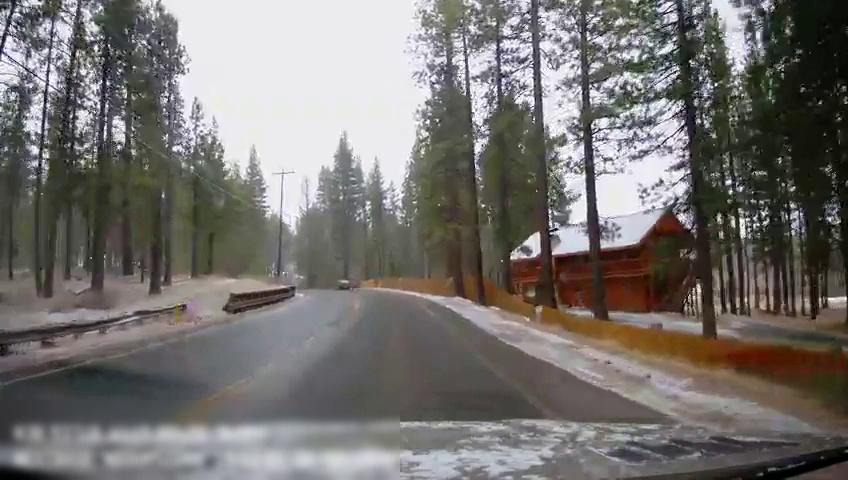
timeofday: Day
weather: Snowy
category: Drivable Space
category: Vehicles | SUV
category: Lanes | Current Lane
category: Lanes | Current Lane
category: Lanes | Alternate Lane